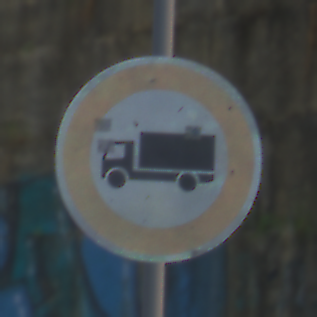
Verkehrszeichen: VerbotFuerKraftfahrzeugeUeberDreiKommaFuenfTonnen
Umgebung: Outdoor, Urban
Tageszeit: Midday
Wetter: Clear
Licht: Natural
Jahreszeit: NotSpecified
Kontrast: LowContrast